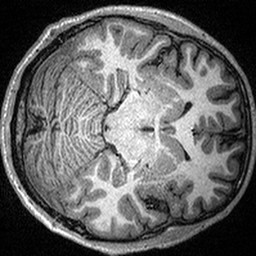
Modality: T1w
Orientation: axial
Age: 20
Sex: male
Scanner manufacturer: siemens
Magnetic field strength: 3 T
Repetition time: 2.3 s
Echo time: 0.00298 s